Question: I am fairly new to web development and I have been researching as to what would be the best method to reuse the navigation/banner in multiple web pages, but I have been unable to find a conclusive answer.

The website content will be almost entirely static. I do not need CMS or anything like that. It is a very simple site.
What is the best method of keeping the banner/navigation but changing content?
- - - - - Something else?
So what is the best option for keeping the navigation between pages?
Thanks for your help.
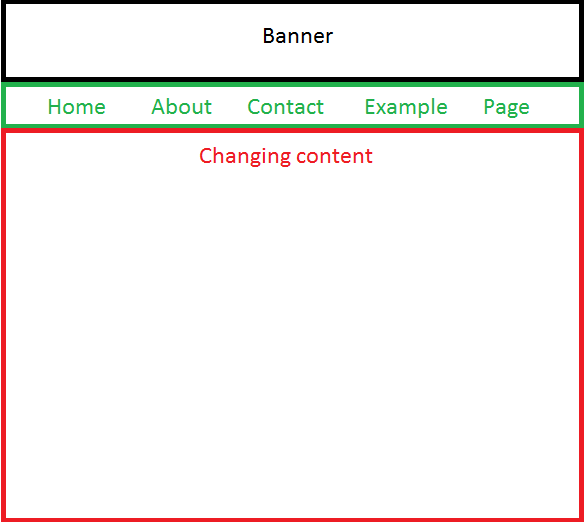
Answer: For a really simple site, create a template page, 'template.php', create folder for your content, then for every page in your site, specifiy the content you want to include and then include the template.
E.g.:
'''
//template.php
<?
if( !isset $pageTitle ) $pageTitle = 'Hello World';
if( !isset $pageContent ) $pageContent = 'content/home.php';
?>
<html>
<head>
<title><?php echo $pageTitle ?>
// add css links here
</head>
<body>
<? require_once($pageContent) ?>
</body>
</html>
// index.php
<?
$pageTitle = 'My Home Page';
$pageContent = '/content/home.php'
require_once('template.php');
?>
// content/home.php
<h1>Welcome to my site</h1>
'''
I use a system like that quite often, if I don't want to use one of the large complicated CMS/Template engines that's already out there.
This code probably wont work if you copy and paste, it's just a rough example